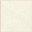
Piece: xx